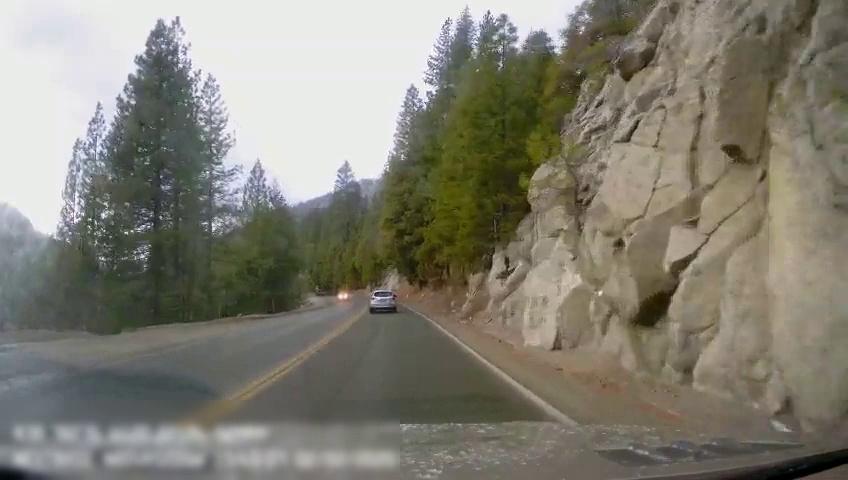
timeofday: Day
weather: Sunny
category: Drivable Space
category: Vehicles | SUV
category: Vehicles | SUV
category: Lanes | Alternate Lane
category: Lanes | Current Lane
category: Lanes | Opposite Lane